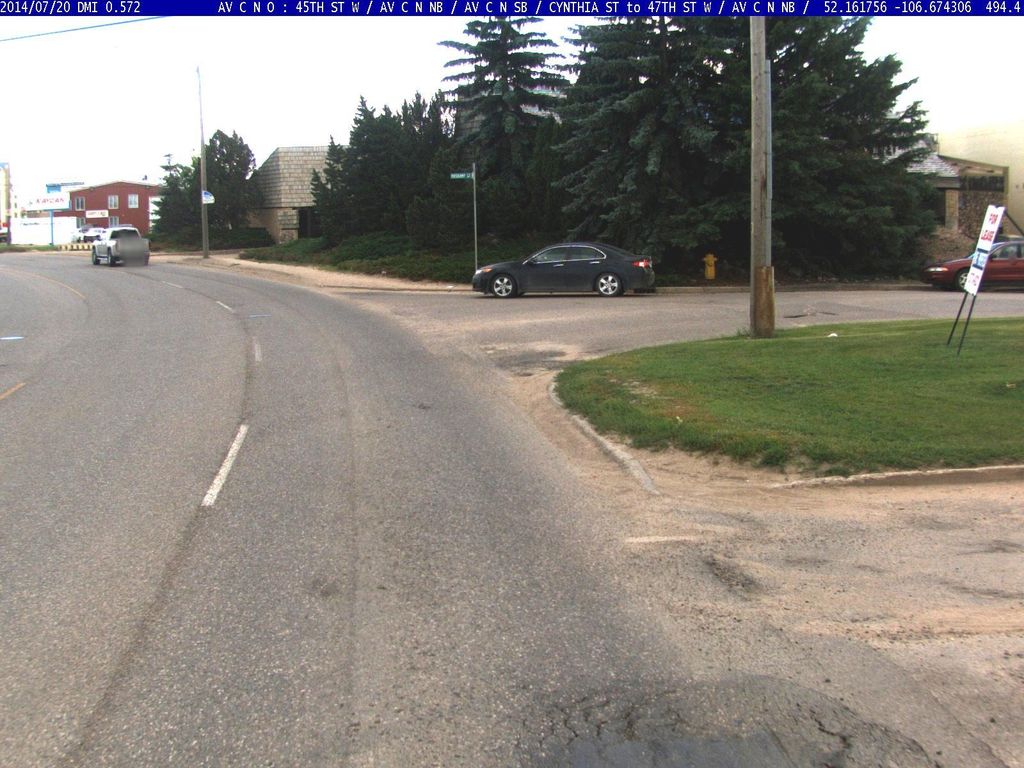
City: saskatoon